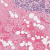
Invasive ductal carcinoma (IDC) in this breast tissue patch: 0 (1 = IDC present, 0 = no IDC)